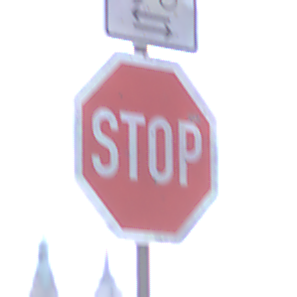
Verkehrszeichen: Stop
Zusatzzeichen oben: RichtungsangabeDurchPfeile9
Umgebung: Outdoor, Urban
Tageszeit: MorningAfternoon
Wetter: Overcast
Licht: Natural
Jahreszeit: NotSpecified
Kontrast: LowContrast